Interaction volume radius: 10 \u00c5
Interaction volume height: 15 \u00c5
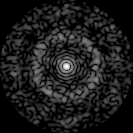
Disorder parameter: 0.806